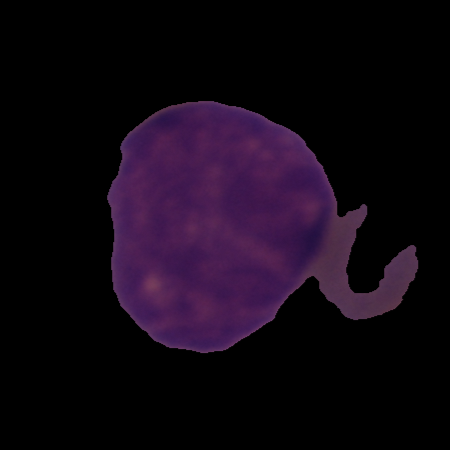
Label: cancer